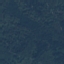
Label: Forest